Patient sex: M
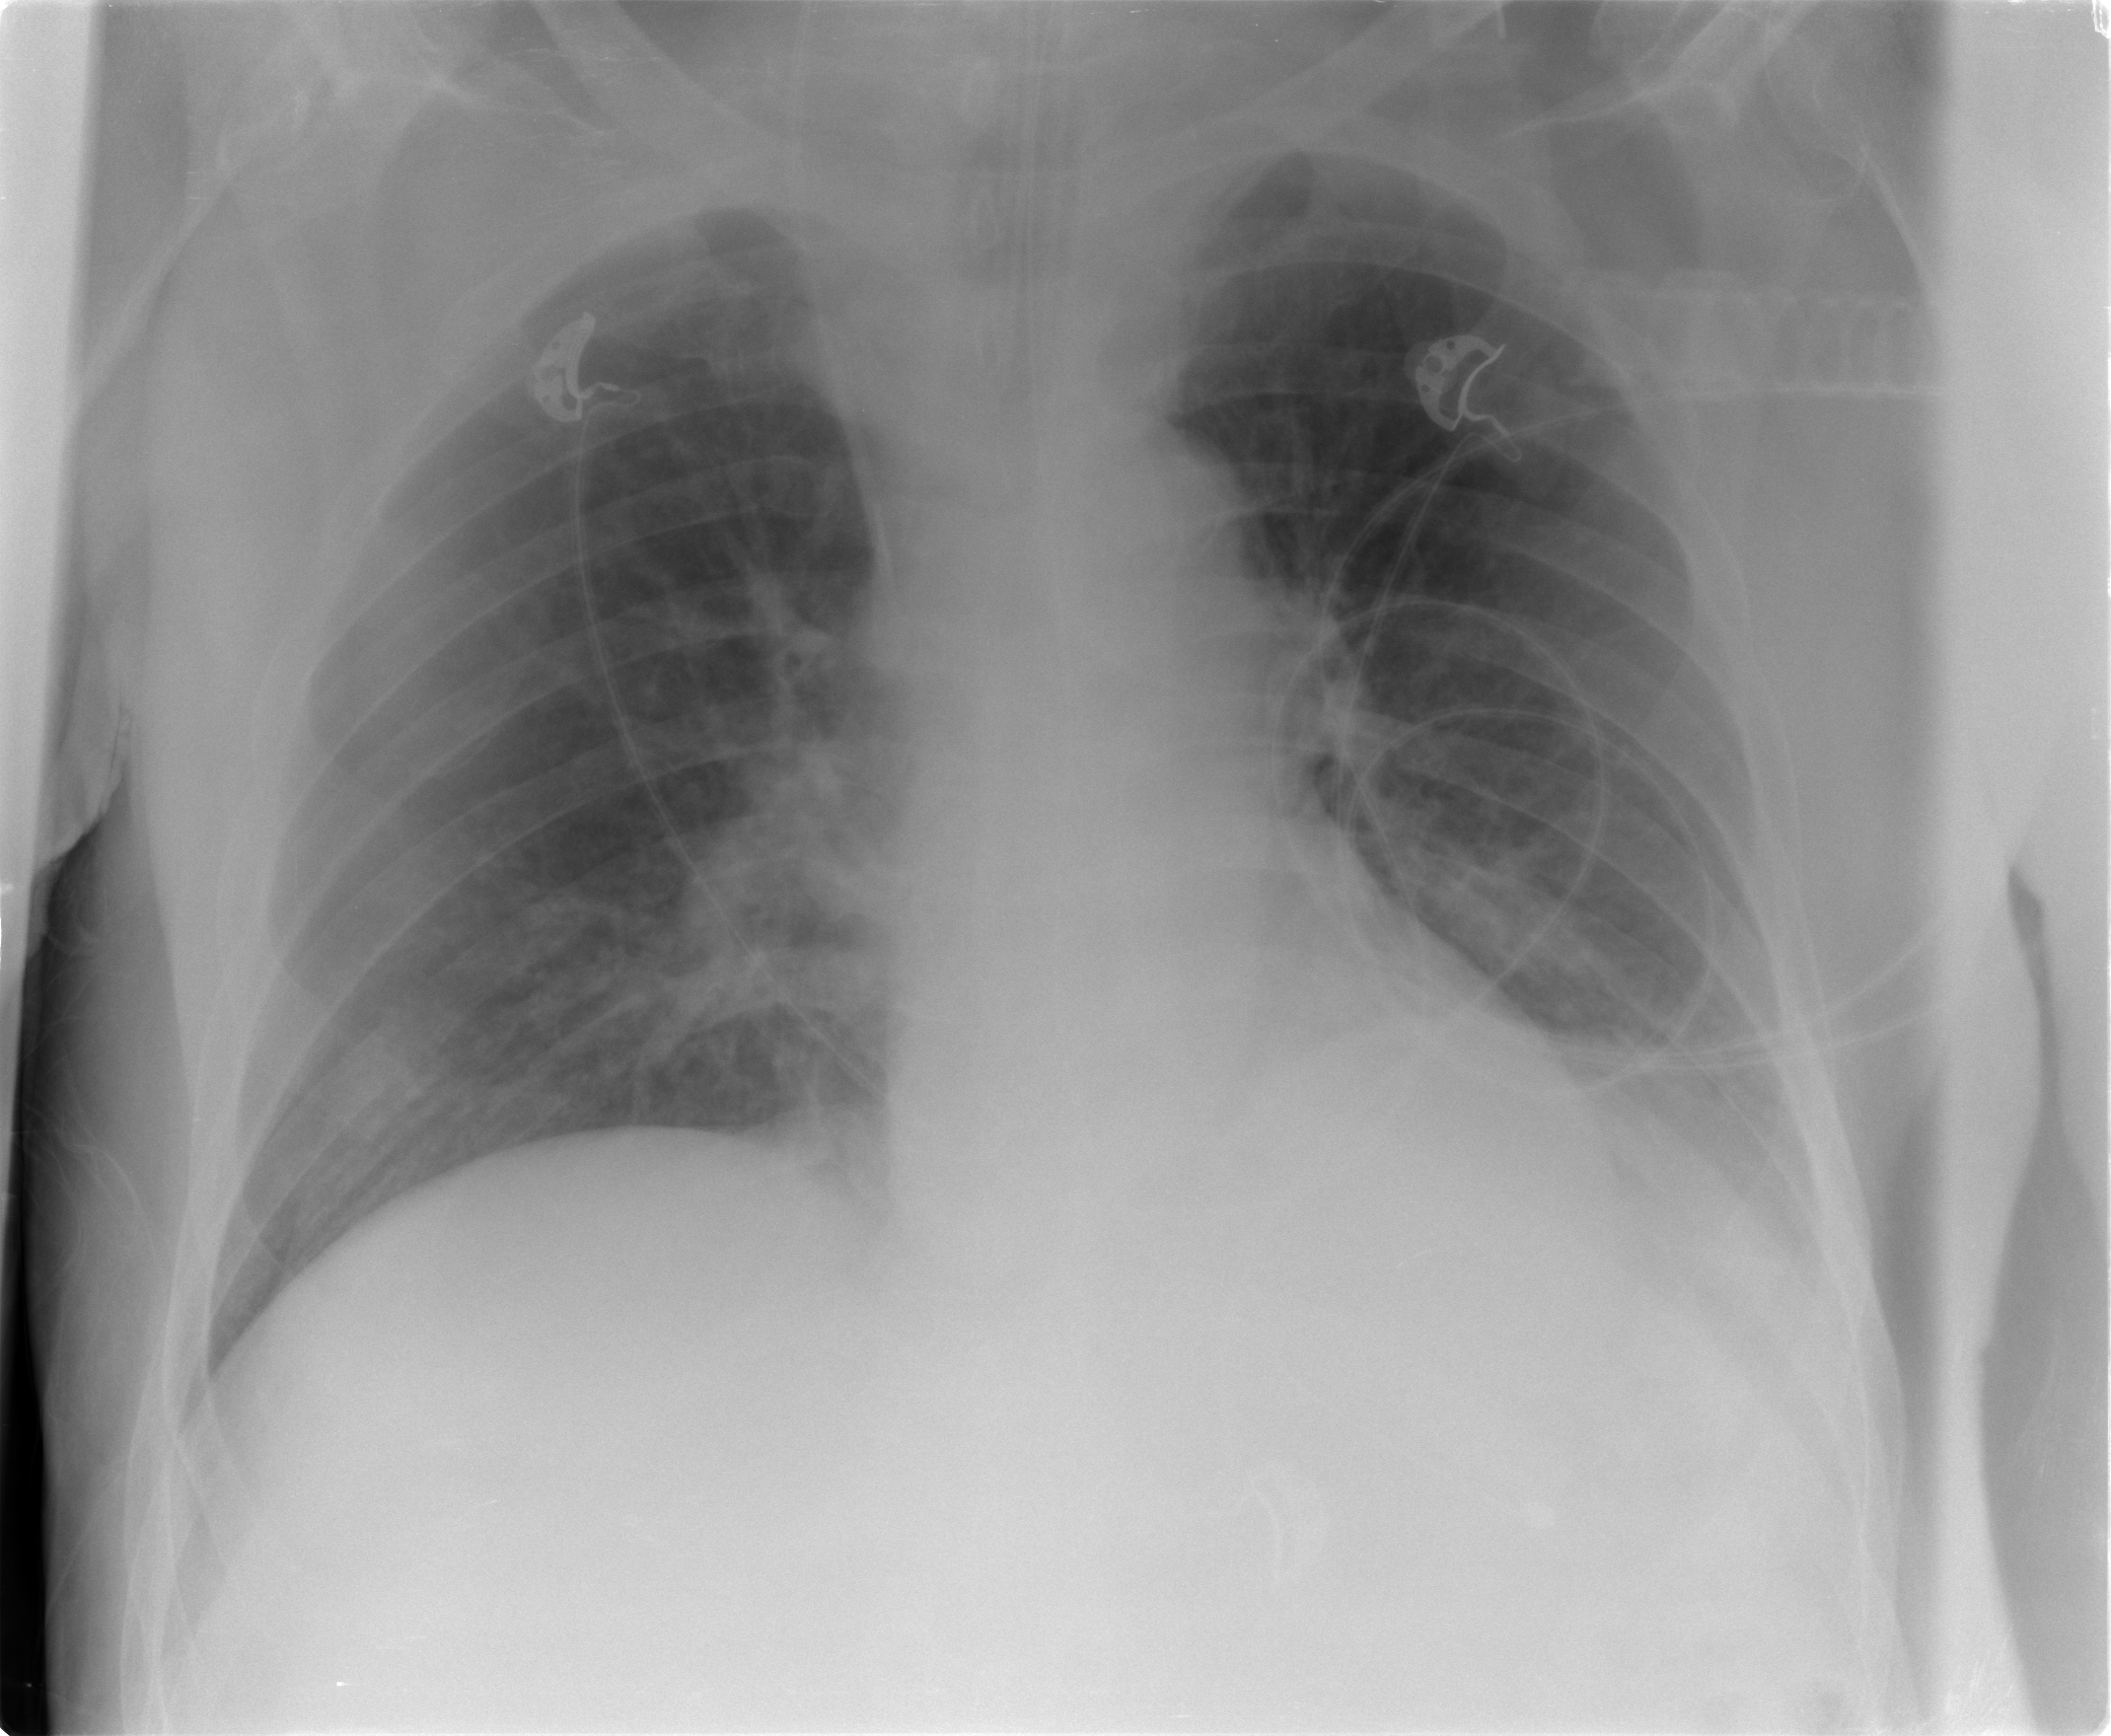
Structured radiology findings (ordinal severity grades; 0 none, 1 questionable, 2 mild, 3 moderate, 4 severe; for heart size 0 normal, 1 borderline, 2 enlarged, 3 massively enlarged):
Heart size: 0
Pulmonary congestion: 0
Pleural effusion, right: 0
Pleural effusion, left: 1
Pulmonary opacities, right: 0
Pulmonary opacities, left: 0
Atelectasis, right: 0
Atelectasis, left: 2